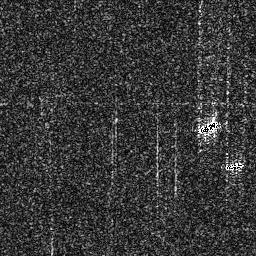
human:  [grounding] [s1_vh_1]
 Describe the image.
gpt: In the satellite image, there is  <ref>2 small ship </ref> <box>[[76, 46, 85, 52, 0], [87, 62, 94, 66, 0]]</box> located at right.